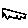
Label: car